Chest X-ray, AP view. Patient: 26 years old, sex F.
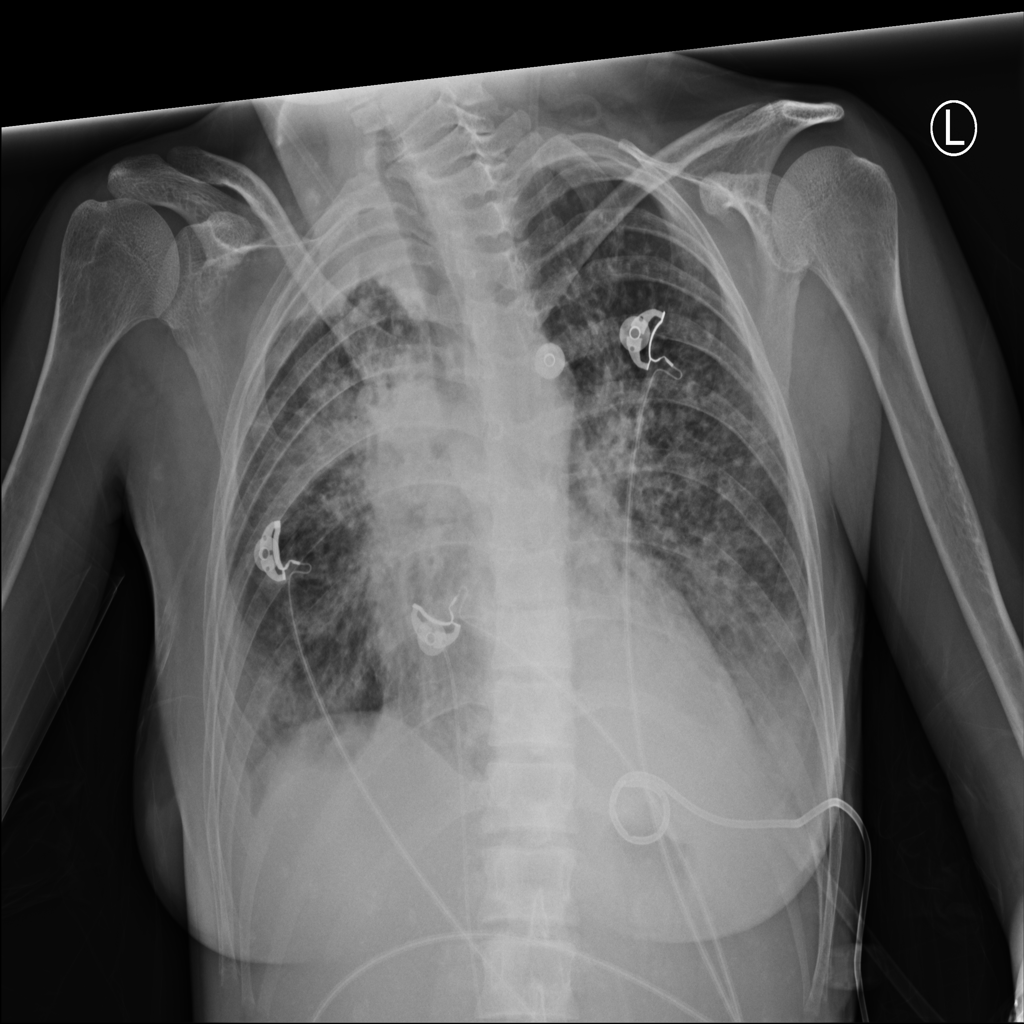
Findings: Effusion